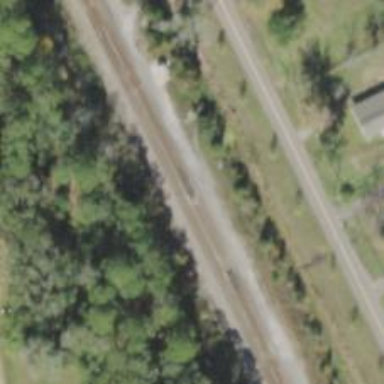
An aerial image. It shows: Railway track.